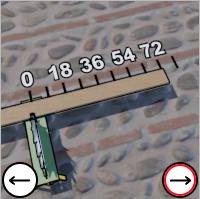
Task: length
Answer: 72
First scale value: 18.0